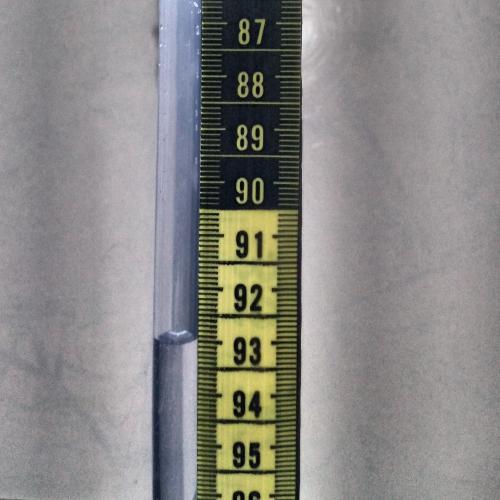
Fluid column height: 93.0 cm